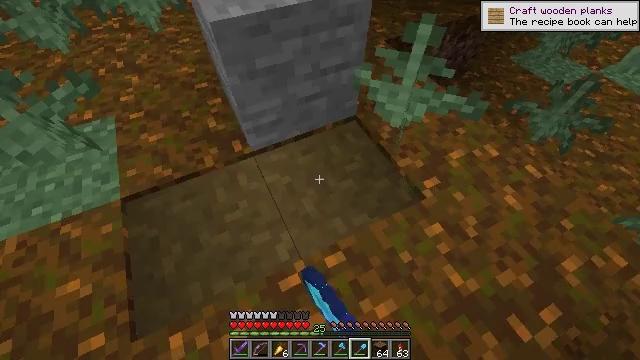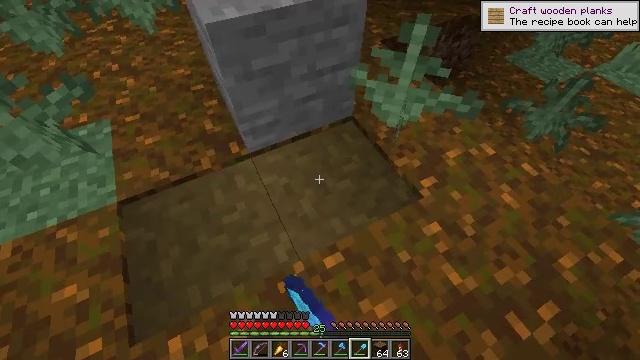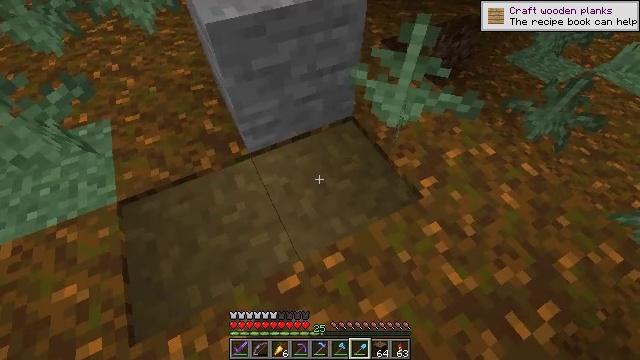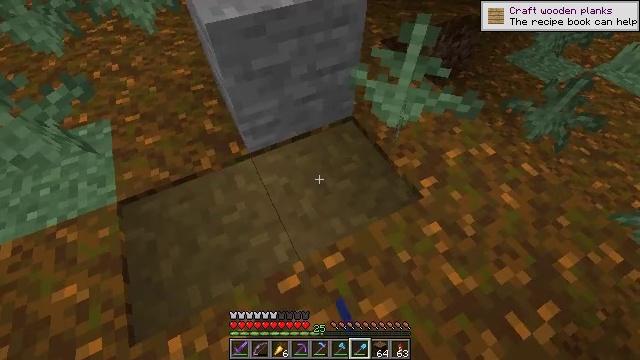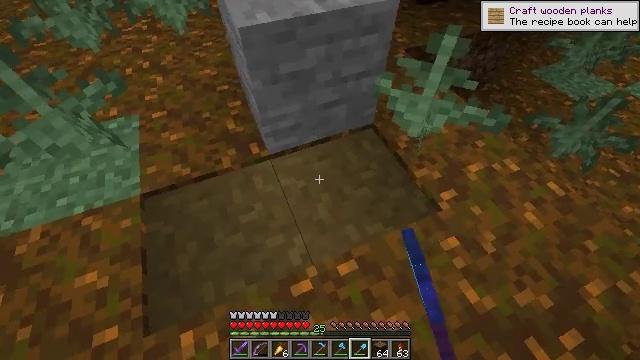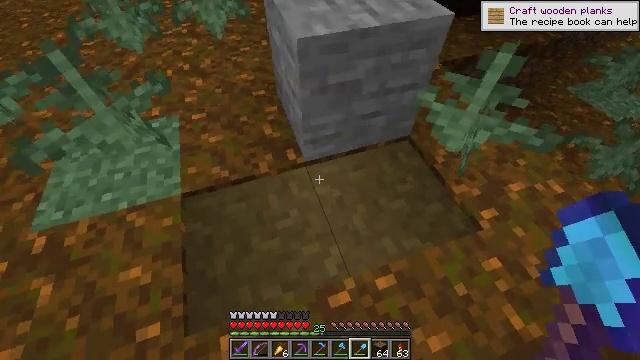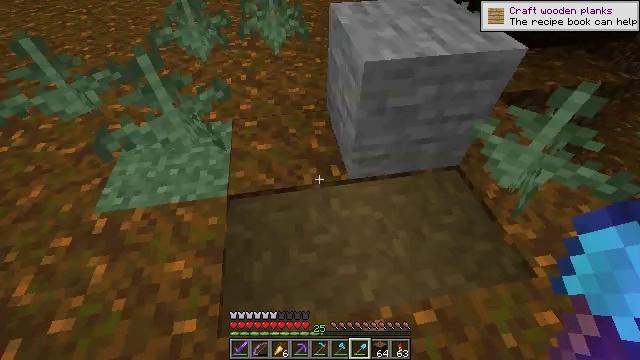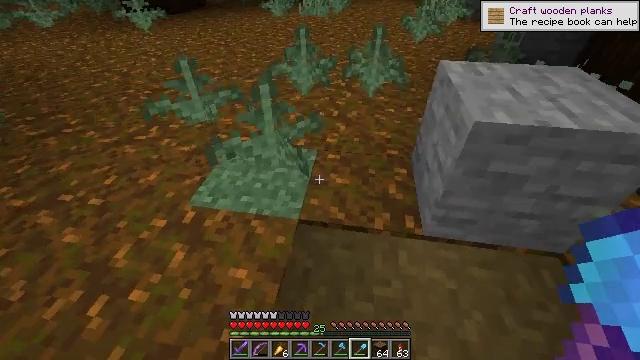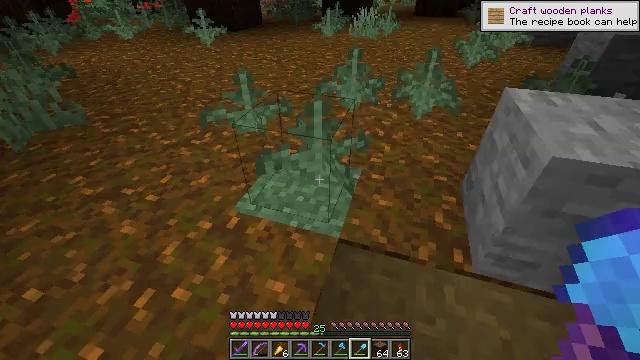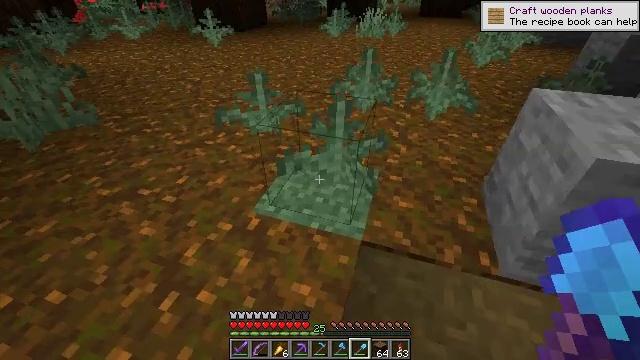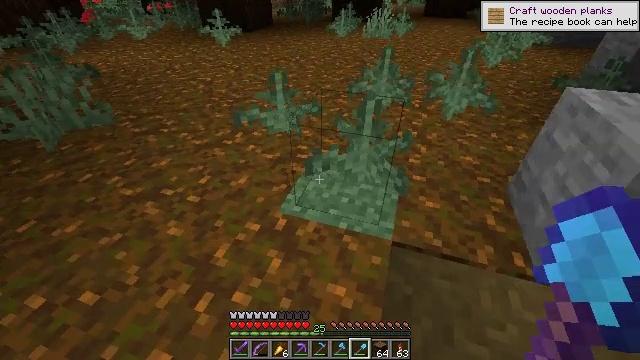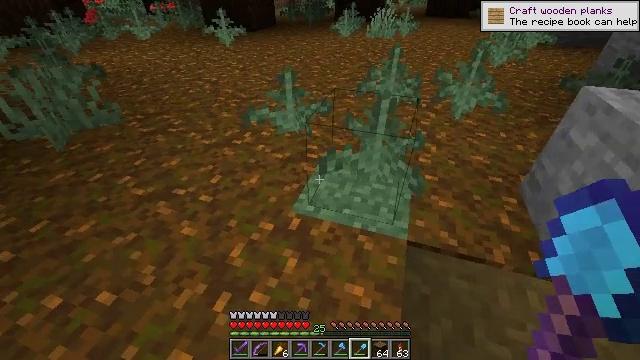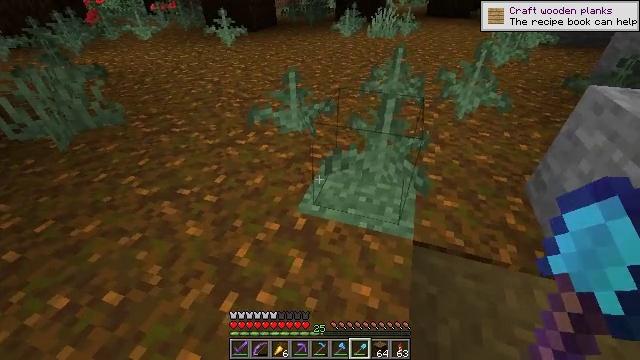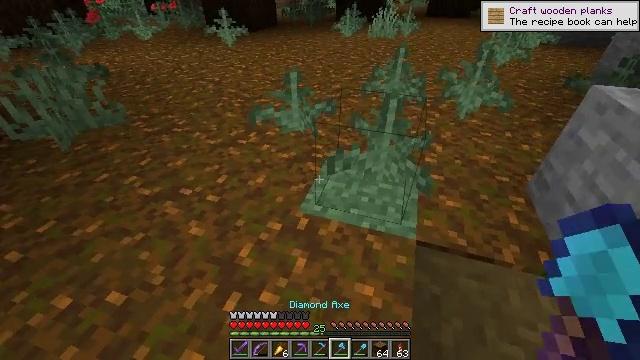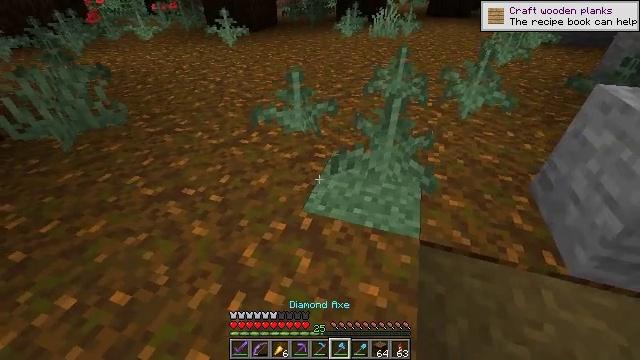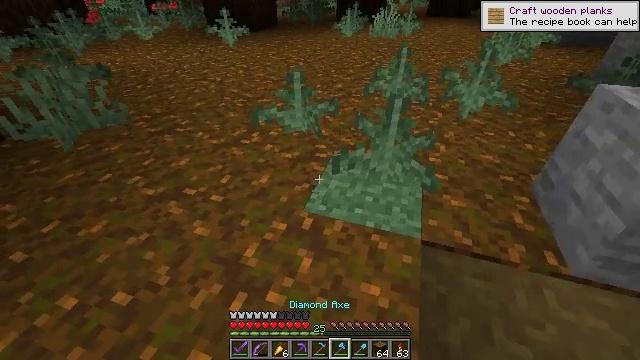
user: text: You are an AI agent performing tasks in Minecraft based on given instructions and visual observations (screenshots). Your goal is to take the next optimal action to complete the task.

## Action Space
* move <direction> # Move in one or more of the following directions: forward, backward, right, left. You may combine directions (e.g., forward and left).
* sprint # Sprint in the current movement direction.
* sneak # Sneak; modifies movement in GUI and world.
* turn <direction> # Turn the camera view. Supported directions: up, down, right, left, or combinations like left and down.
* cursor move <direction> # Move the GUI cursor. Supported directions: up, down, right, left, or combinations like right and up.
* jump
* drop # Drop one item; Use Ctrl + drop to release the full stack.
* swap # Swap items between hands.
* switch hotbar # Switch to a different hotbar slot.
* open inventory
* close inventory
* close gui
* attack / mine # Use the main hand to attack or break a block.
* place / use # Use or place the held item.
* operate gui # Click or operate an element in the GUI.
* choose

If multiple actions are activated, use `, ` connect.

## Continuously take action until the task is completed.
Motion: motion action
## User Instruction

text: Harvest some fern.
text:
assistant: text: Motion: use / place
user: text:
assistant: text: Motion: use / place
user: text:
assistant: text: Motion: use / place
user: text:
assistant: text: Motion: move left, turn left and up
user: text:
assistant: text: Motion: move left, turn left and up
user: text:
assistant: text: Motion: move left, turn left and up
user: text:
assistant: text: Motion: move left, turn left and up
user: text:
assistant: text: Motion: move left, turn left and up
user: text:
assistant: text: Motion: move left
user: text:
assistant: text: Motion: no_op
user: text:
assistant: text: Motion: no_op
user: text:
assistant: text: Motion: no_op
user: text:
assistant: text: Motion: no_op
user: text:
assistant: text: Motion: no_op
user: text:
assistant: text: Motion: no_op
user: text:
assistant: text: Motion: turn right and up
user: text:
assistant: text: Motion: turn right and up
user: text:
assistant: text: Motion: turn right and up
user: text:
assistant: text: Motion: no_op
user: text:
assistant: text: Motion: no_op
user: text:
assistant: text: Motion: attack / mine
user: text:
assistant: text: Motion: attack / mine
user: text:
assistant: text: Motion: turn left, attack / mine
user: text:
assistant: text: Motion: no_op
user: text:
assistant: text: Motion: turn left
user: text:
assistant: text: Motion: no_op